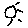
Label: sun